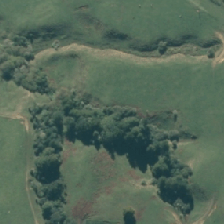
Land cover: indigenous_forest